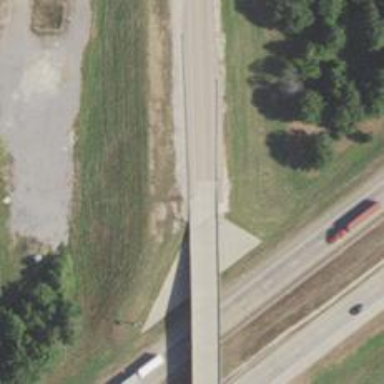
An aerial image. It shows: Beam bridge on primary highway.